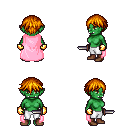
a pixel art fantasy rpg character, female body template, orc, green skin, pink cape, white pants, dark blonde short bangs hairstyle, gold gloves, brown shoes, dagger, four views (front, back, left, right), 2x2 character sprite sheet, small pixel art, hard edges, no anti-aliasing